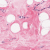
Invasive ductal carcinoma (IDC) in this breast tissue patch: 0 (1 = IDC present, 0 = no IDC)